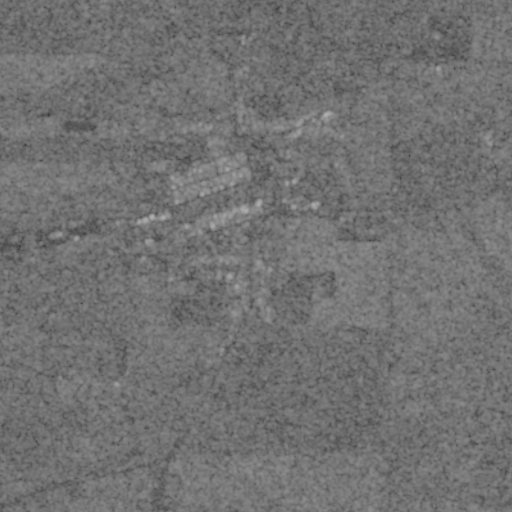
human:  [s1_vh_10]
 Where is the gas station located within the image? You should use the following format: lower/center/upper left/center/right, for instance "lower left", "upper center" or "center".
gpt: The gas station is located in the center of the image.
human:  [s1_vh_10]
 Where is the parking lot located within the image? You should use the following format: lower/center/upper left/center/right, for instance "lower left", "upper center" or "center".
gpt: The parking lot is located in the center of the image.
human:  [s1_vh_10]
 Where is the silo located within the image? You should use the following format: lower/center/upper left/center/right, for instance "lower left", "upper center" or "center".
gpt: The silo is located in the center left of the image.
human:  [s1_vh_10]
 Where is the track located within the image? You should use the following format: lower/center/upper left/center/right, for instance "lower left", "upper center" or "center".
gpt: There is no track in the image.

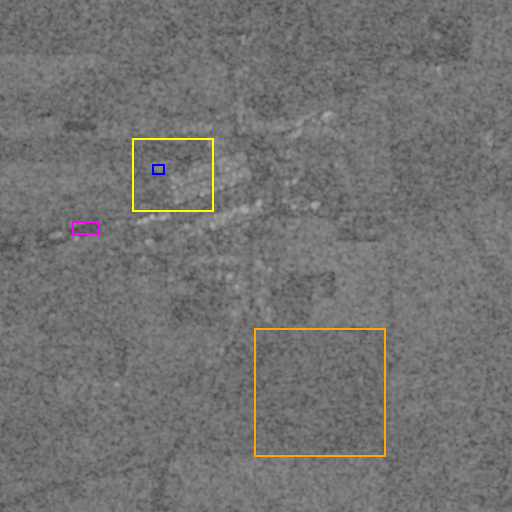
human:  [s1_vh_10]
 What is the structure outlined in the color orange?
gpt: The structure outlined in orange is a crop field.
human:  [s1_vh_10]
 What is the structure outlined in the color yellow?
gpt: The structure outlined in yellow is a park.
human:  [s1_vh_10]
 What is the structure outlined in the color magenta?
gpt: The structure outlined in magenta is a silo.
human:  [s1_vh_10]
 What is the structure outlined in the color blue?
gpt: The structure outlined in blue is a building.
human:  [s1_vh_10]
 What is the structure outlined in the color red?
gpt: There is no red outline.